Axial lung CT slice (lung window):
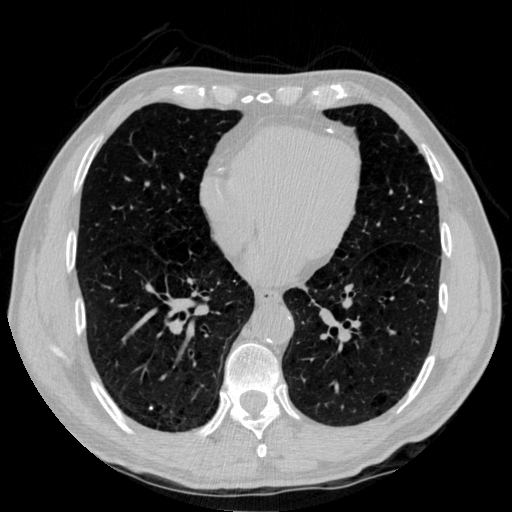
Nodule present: no